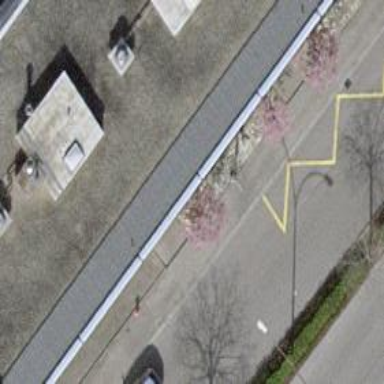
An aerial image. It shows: Asphalt sidewalk leading to platform for public transport.